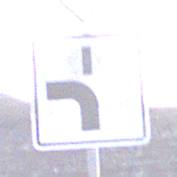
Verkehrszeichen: VerlaufVorfahrtsstrasse5
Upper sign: Vorfahrtsstrasse
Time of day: Dusk
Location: Outdoor (Nature)
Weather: Clear
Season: NotSpecified
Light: Natural